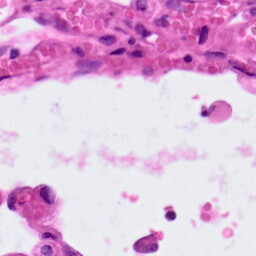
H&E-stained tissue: Lung